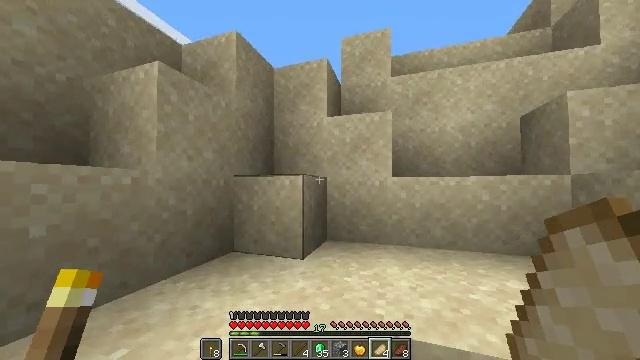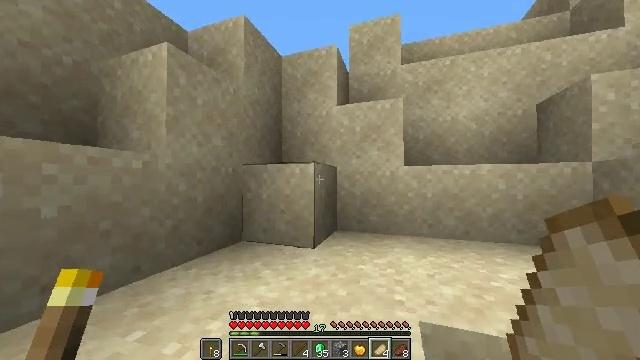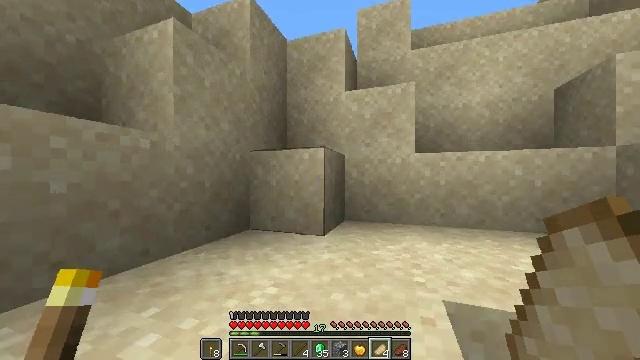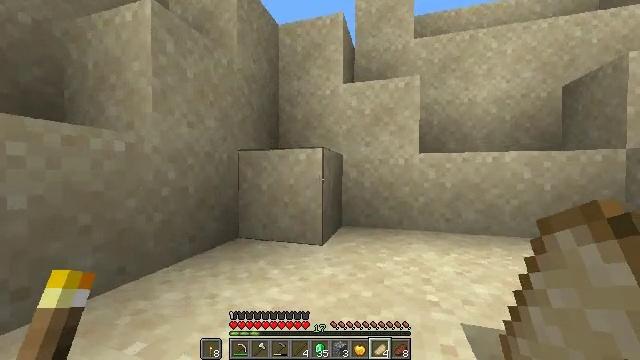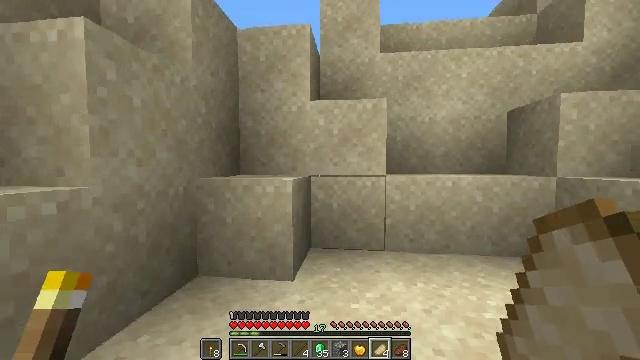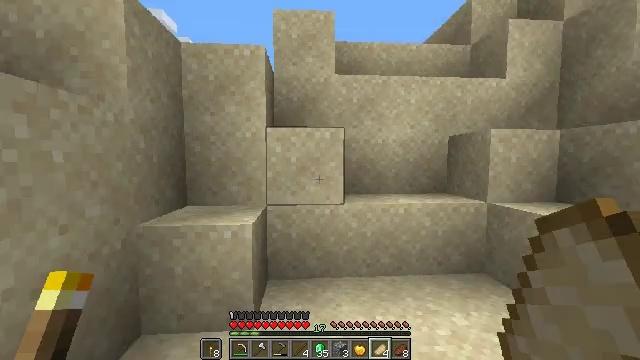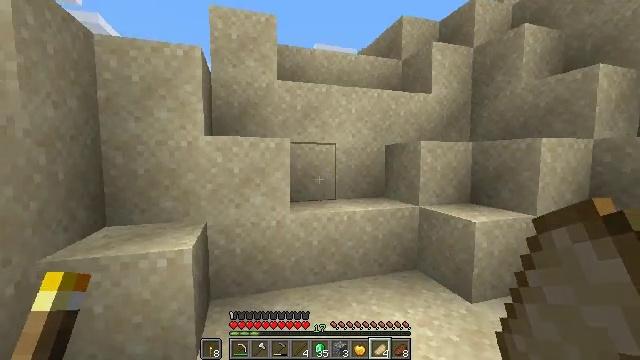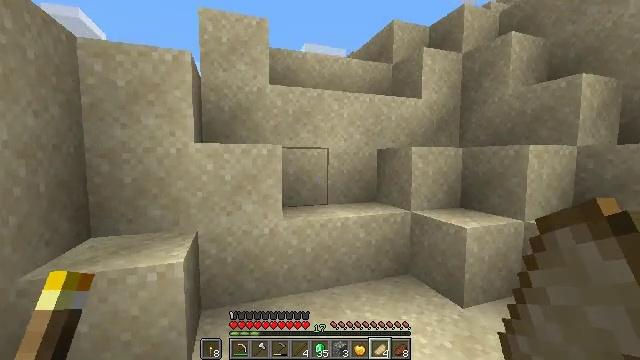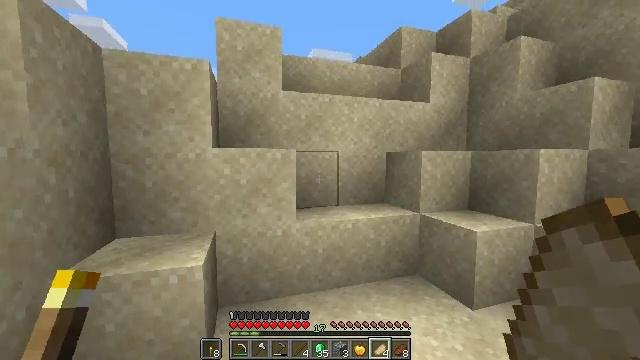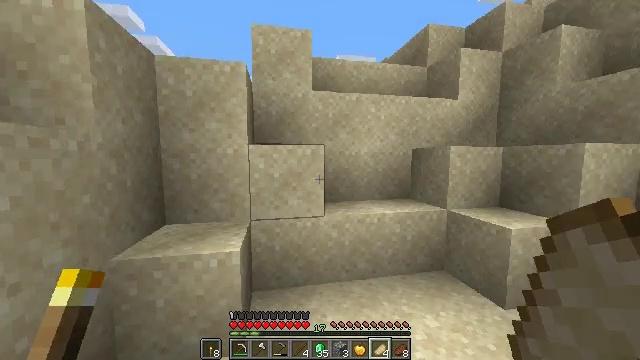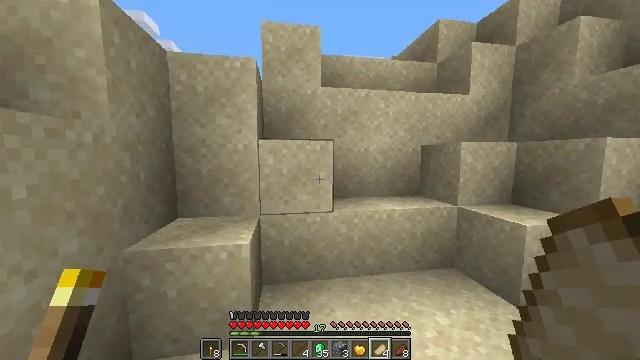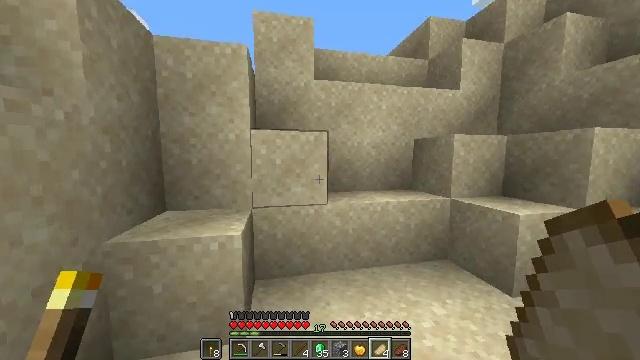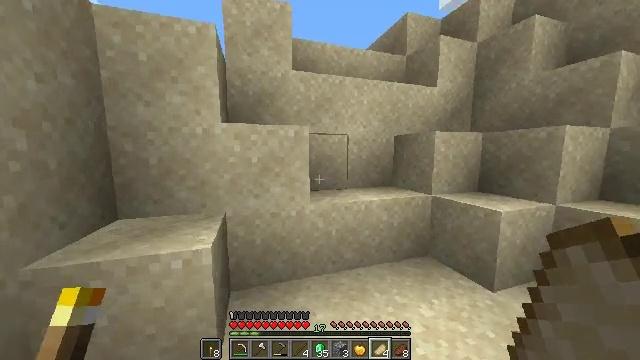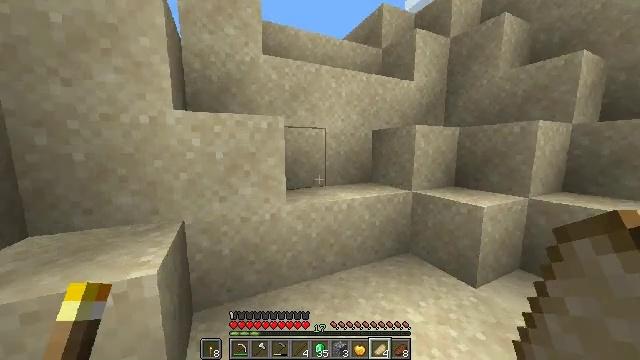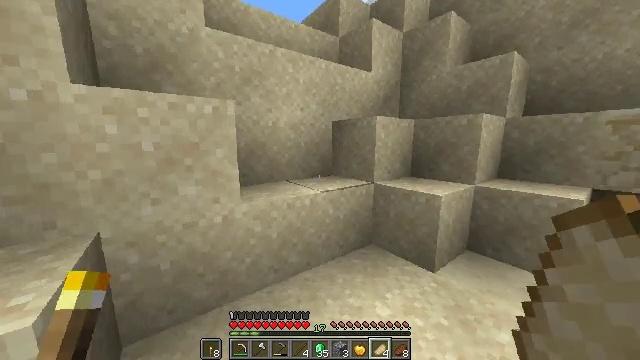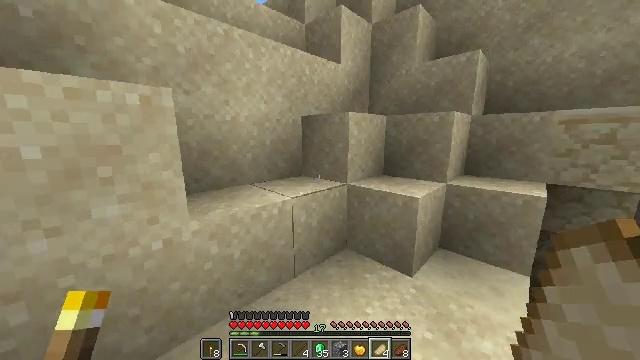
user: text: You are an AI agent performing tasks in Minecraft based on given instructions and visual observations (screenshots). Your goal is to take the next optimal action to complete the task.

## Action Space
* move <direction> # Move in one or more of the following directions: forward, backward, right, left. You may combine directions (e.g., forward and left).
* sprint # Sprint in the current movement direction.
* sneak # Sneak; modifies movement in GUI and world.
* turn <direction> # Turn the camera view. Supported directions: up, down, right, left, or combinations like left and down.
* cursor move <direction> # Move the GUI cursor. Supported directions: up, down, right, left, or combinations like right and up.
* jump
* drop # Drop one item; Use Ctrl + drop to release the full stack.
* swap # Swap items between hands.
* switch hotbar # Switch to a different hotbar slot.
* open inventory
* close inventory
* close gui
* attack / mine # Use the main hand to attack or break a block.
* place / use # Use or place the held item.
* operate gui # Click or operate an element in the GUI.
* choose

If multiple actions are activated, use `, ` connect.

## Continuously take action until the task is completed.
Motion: motion action
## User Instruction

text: Left click on the cartography table to mine it.
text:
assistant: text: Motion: move forward, sprint, turn down
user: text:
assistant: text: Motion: move forward, sprint, jump
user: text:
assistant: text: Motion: move forward, sprint, turn right and down, jump
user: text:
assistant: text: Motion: move forward, sprint, turn right and down, jump
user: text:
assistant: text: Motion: move forward, sprint, turn right and down, jump
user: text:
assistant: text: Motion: move forward, sprint, turn right, jump
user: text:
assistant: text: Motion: move forward, sprint, turn right
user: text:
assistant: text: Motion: move forward, sprint, turn left
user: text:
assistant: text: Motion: move forward, sprint, turn left
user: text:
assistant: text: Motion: move forward, sprint, turn left
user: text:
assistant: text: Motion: move forward, sprint, turn right
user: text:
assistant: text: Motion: move forward, sprint, turn right and down
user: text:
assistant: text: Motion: move forward, sprint, turn right and down
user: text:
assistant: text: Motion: move forward, sprint, turn right and down
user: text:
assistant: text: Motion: move forward, sprint, turn right and down
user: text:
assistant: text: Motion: move forward, sprint, turn right and down
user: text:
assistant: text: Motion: move forward, sprint, turn right
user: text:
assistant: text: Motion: move forward, sprint, turn left, jump
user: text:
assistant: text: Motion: move forward, sprint, turn left and up, jump
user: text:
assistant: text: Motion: move forward, sprint, turn left and down, jump
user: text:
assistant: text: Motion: move forward, sprint, turn left and down, jump
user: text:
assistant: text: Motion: move forward, sprint, turn left and down, jump
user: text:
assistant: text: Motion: move forward, sprint, turn left, jump
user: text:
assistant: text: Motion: move forward, sprint, turn left
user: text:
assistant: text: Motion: move forward, sprint, turn left and up
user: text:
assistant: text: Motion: move forward, sprint, turn left and up
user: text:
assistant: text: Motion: move forward, sprint, turn left and up
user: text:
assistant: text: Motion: move forward, sprint, turn left and up, jump
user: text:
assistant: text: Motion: move forward, sprint, turn left, jump
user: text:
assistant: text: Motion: move forward, sprint, jump